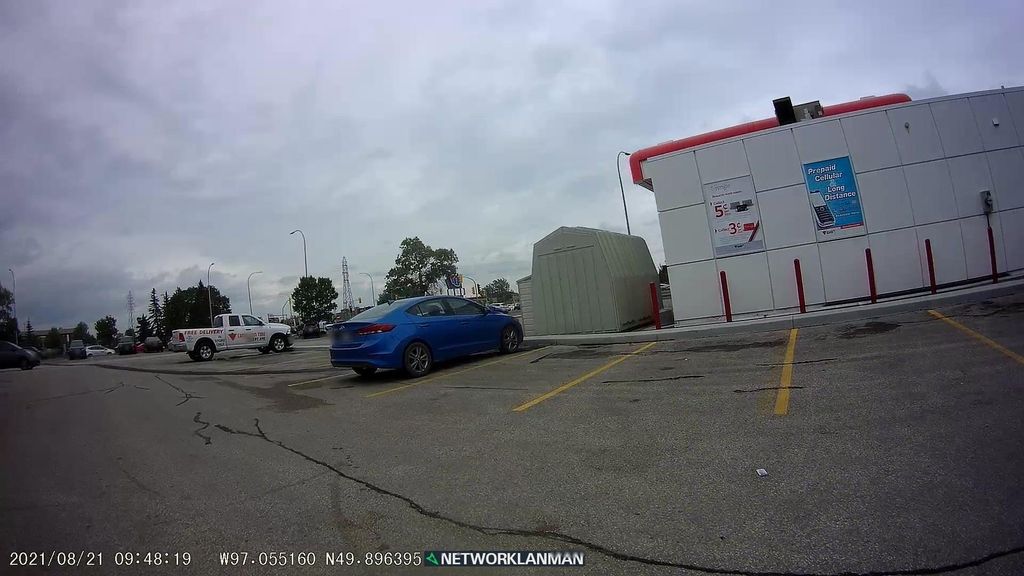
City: winnipeg